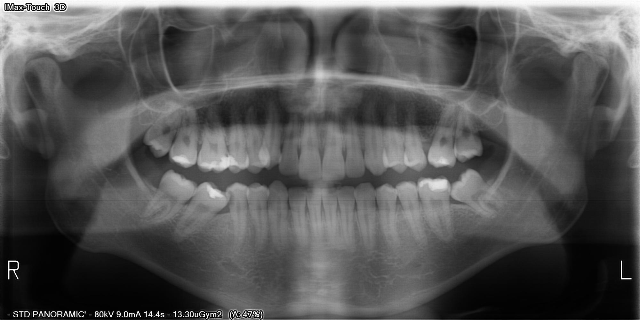
adult